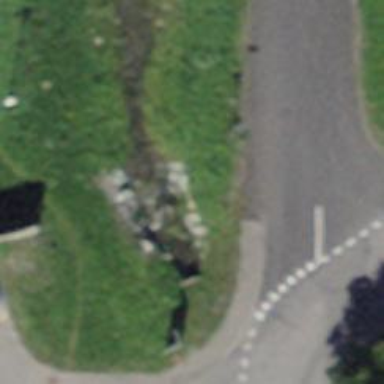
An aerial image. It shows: Tunnel passing over ditch.